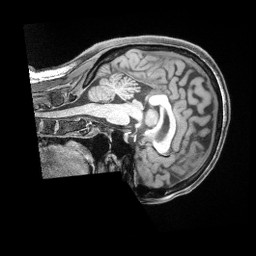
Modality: T1w
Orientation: sagittal
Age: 36
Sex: female
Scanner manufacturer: siemens
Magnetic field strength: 3 T
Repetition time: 2 s
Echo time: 0.00211 s